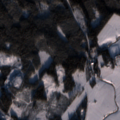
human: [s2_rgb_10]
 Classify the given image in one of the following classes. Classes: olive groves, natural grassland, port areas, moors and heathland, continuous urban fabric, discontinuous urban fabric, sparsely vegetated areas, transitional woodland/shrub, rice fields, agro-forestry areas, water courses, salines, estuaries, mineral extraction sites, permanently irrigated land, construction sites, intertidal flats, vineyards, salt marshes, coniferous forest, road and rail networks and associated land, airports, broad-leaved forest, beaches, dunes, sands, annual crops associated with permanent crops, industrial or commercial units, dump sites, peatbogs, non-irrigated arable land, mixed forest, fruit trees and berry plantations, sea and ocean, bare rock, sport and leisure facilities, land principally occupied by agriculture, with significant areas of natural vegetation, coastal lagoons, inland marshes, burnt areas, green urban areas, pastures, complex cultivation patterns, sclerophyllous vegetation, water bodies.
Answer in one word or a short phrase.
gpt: non-irrigated arable land, land principally occupied by agriculture, with significant areas of natural vegetation, coniferous forest, transitional woodland/shrub